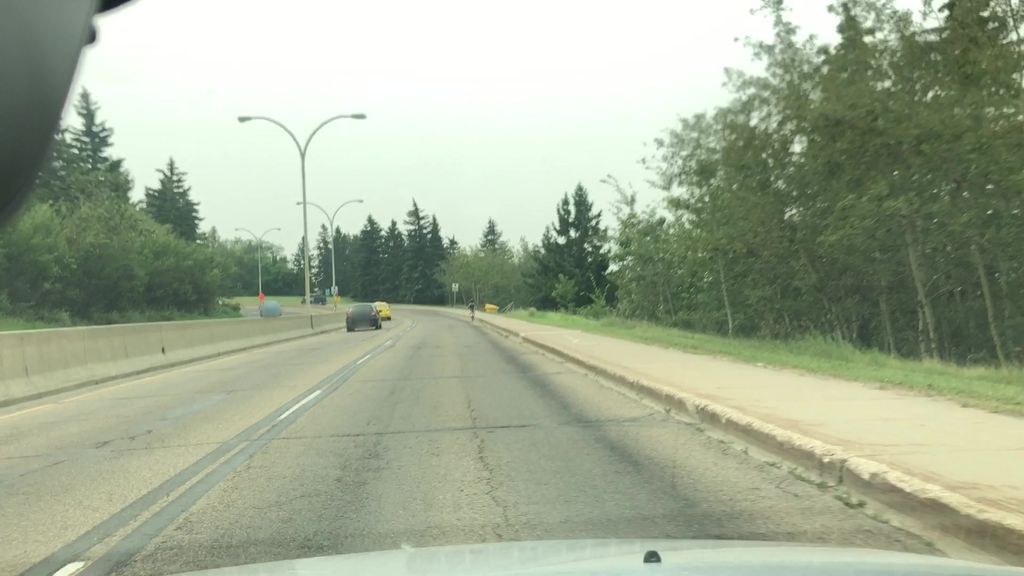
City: edmonton